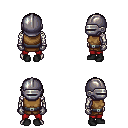
a pixel art fantasy rpg character, male body template, skeleton, leather chest armor, red pants, brown bangs hairstyle, metal helm, metal gloves, black shoes, four views (front, back, left, right), 2x2 character sprite sheet, small pixel art, hard edges, no anti-aliasing